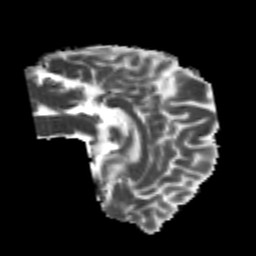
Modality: MD
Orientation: sagittal
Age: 25
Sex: male
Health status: healthy
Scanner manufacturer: philips
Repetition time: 7.388 s
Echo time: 0.08599 s